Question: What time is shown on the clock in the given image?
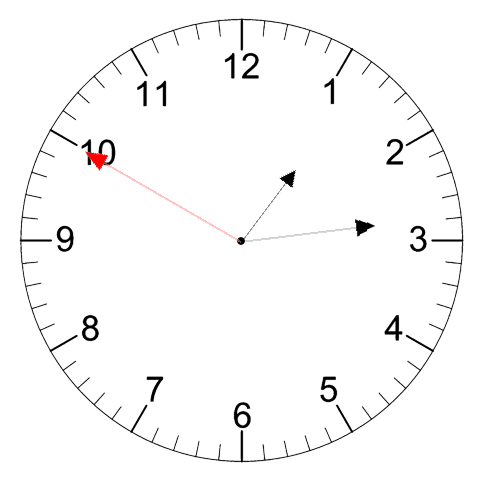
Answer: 01:13:50